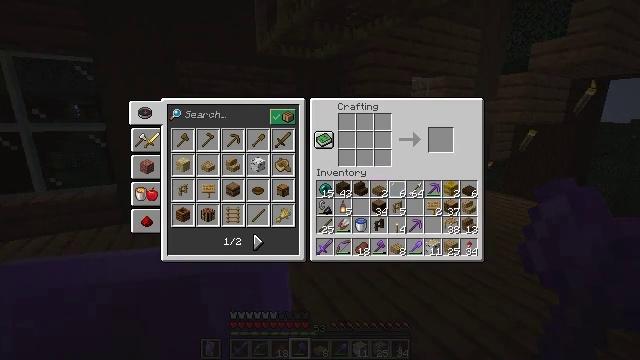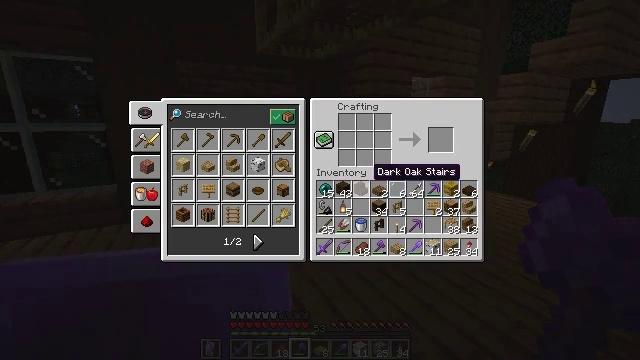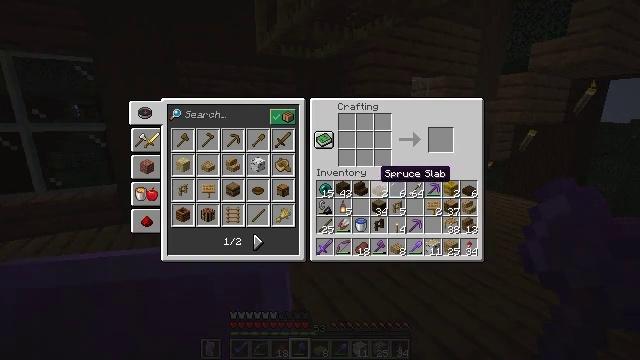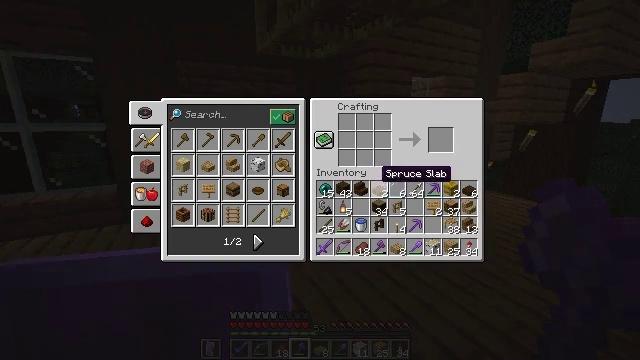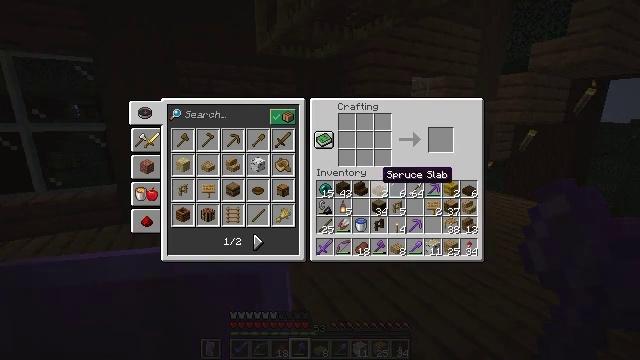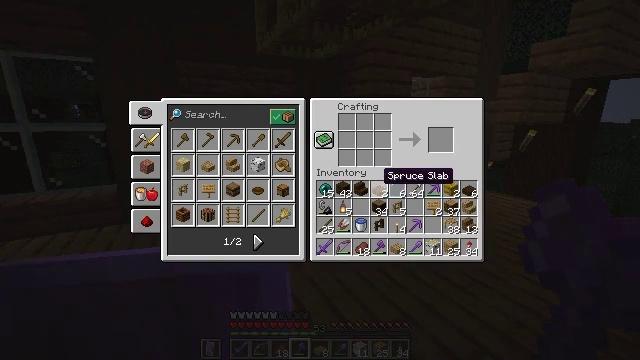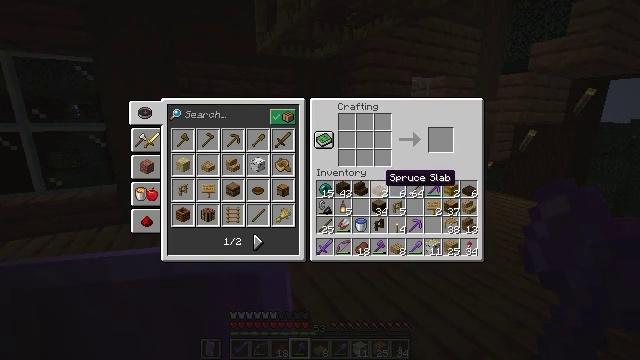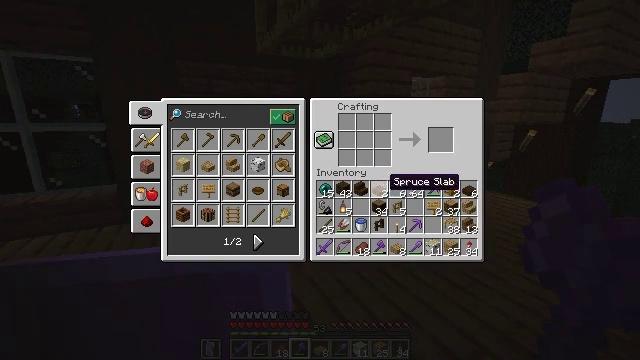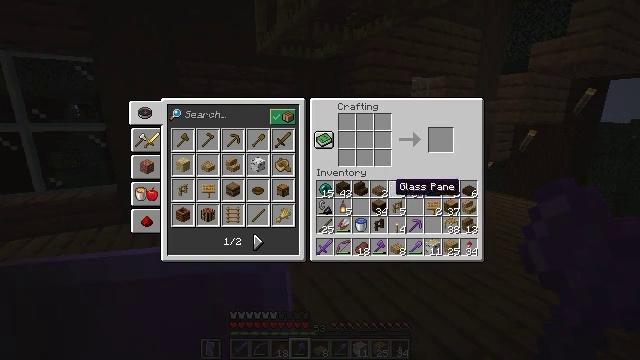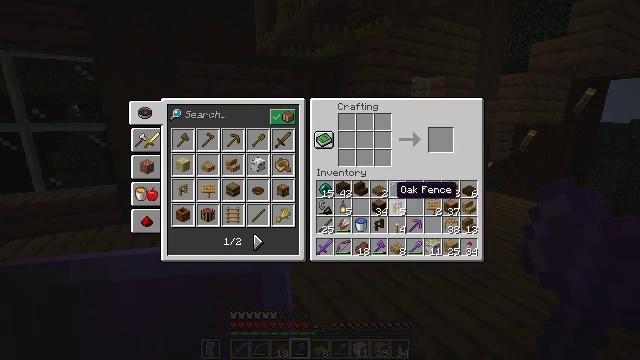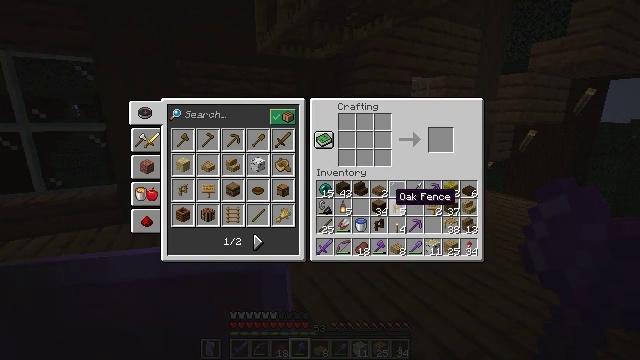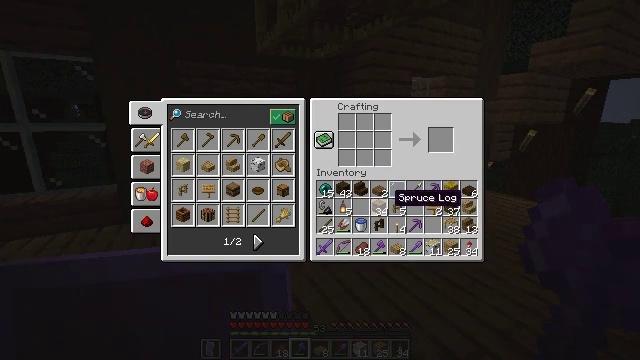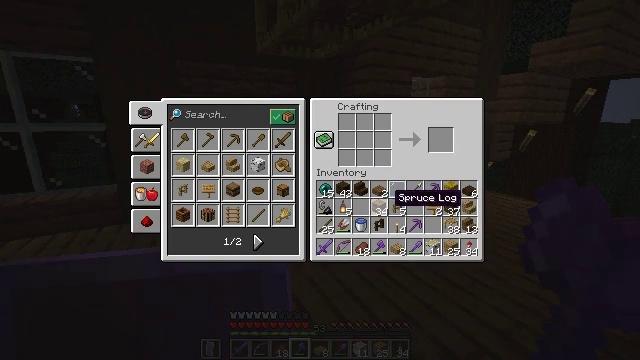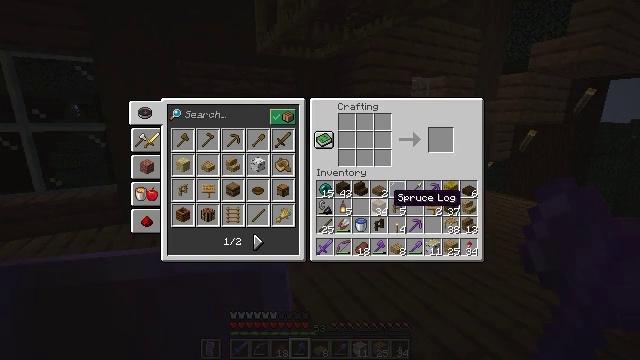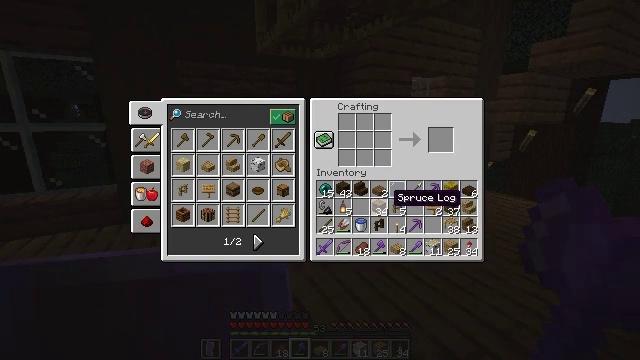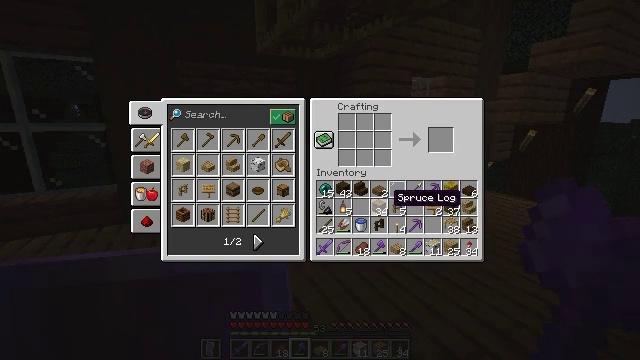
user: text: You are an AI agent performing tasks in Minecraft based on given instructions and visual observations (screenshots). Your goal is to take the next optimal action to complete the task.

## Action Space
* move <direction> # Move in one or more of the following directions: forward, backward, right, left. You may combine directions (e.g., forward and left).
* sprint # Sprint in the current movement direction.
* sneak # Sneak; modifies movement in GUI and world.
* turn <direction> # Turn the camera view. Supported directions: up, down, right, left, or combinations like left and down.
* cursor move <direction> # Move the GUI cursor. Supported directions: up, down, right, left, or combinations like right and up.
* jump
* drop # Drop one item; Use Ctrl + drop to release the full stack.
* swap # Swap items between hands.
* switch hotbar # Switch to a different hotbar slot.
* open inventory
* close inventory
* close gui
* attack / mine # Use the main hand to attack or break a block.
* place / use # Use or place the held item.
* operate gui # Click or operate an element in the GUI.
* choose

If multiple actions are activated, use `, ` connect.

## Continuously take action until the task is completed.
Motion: motion action
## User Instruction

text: Craft jungle planks.
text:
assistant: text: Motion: turn right
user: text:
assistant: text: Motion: no_op
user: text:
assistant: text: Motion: no_op
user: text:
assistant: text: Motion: no_op
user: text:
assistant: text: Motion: no_op
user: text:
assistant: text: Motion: no_op
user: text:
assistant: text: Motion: no_op
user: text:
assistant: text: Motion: no_op
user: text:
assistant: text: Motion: no_op
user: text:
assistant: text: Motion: no_op
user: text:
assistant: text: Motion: no_op
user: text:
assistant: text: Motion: no_op
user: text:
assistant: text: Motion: no_op
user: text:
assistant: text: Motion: no_op
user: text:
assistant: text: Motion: no_op
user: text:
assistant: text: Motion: no_op
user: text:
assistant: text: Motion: no_op
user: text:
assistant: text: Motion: attack / mine
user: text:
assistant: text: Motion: attack / mine
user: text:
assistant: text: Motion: no_op
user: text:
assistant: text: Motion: turn up
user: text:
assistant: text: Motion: turn up
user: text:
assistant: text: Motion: turn up
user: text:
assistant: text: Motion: turn up
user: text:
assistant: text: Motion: no_op
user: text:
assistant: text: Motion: no_op
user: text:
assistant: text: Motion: no_op
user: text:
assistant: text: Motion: no_op
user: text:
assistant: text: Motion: no_op
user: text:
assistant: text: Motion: turn down